Aerial crown-view tile of a tropical tree (Barro Colorado Island, Panama), acquired 20241216:
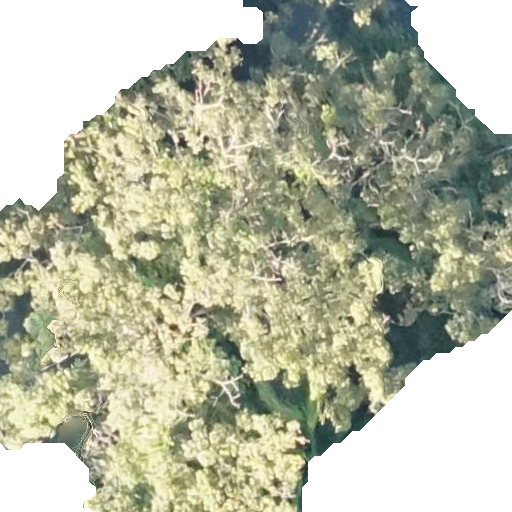
Species: Ceiba pentandra
GBIF accepted scientific name: Ceiba pentandra
Crown area: 323.453 m²